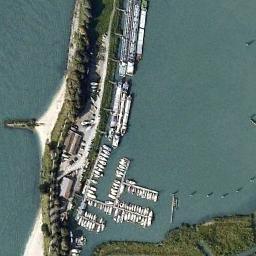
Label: harbor